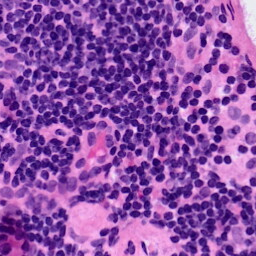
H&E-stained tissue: LymphNode